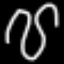
Label: squiggle